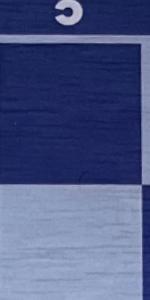
Label: Empty